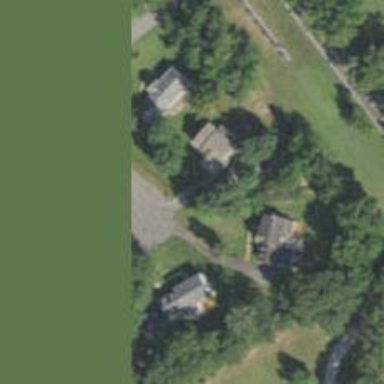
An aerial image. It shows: Driveway.